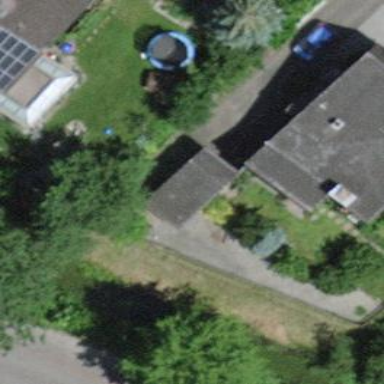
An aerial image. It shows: Garage.